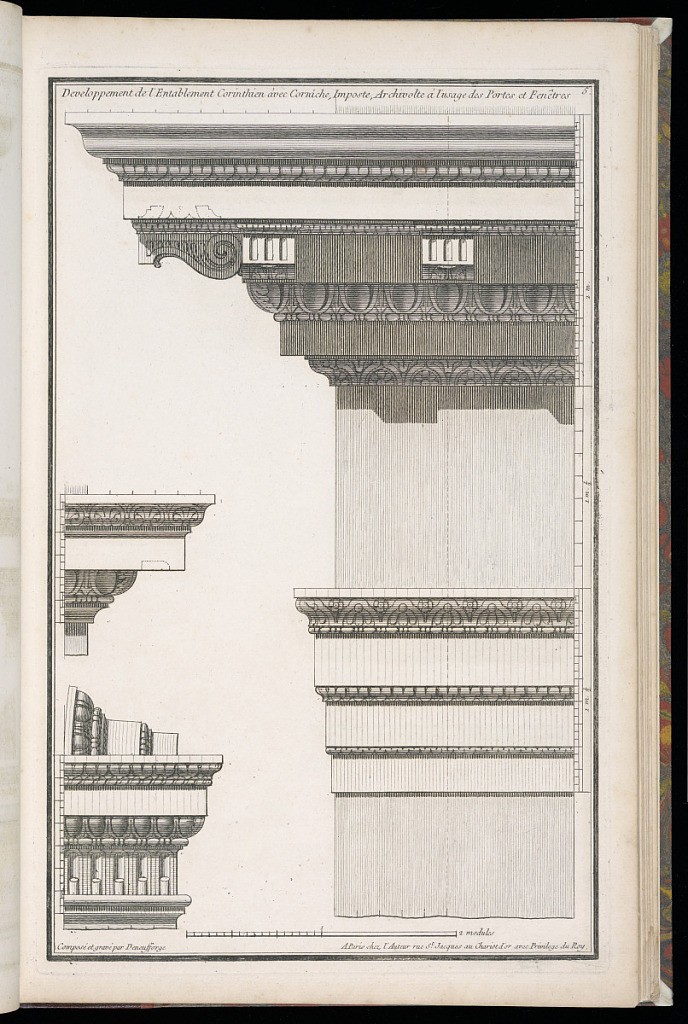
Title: Developpement de l'Entablement Corinthien avec Corniche, Imposte, Archivolte à l'usage des Portes et Fenêtres
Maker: Jean-François de Neufforge, Flemish, 1714–1791
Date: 1768
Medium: Engraving on paper
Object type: Print
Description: Façade and profiles of an entablature in the style of the Corinthian order. The plate is signed and numbered.